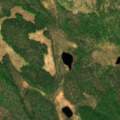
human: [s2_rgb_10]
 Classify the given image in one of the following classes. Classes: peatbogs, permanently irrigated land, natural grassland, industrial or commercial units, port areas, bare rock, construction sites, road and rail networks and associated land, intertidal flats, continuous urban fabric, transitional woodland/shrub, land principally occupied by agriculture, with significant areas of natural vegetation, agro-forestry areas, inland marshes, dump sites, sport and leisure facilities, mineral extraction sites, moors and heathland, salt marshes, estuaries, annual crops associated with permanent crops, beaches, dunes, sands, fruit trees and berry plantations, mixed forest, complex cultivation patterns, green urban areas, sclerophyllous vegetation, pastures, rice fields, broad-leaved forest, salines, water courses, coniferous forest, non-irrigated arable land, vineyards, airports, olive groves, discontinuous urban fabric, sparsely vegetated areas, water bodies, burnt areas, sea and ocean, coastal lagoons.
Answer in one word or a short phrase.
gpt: coniferous forest, mixed forest, transitional woodland/shrub